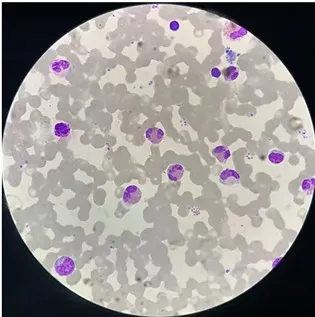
(B) Bone marrow biopsy.
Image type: pathology (giemsa)